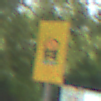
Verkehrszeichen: FahrzeugeMitWassergefaehrdenderLadungOhnePfeilsymbol
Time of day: MorningAfternoon
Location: Outdoor (Urban)
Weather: PartlyCloudy
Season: NotSpecified
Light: Natural